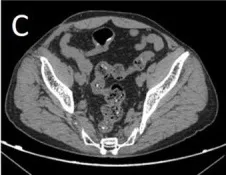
Images of representative abdominal CT and gastrointestinal radiography. 2 months after the surgery, the lesion in the right groin area is absorbed and narrowed, the sinus tract is unclear, and part of the intestinal canal in the abdominal cavity showed a metal anastomosis.
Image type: radiology (ct)